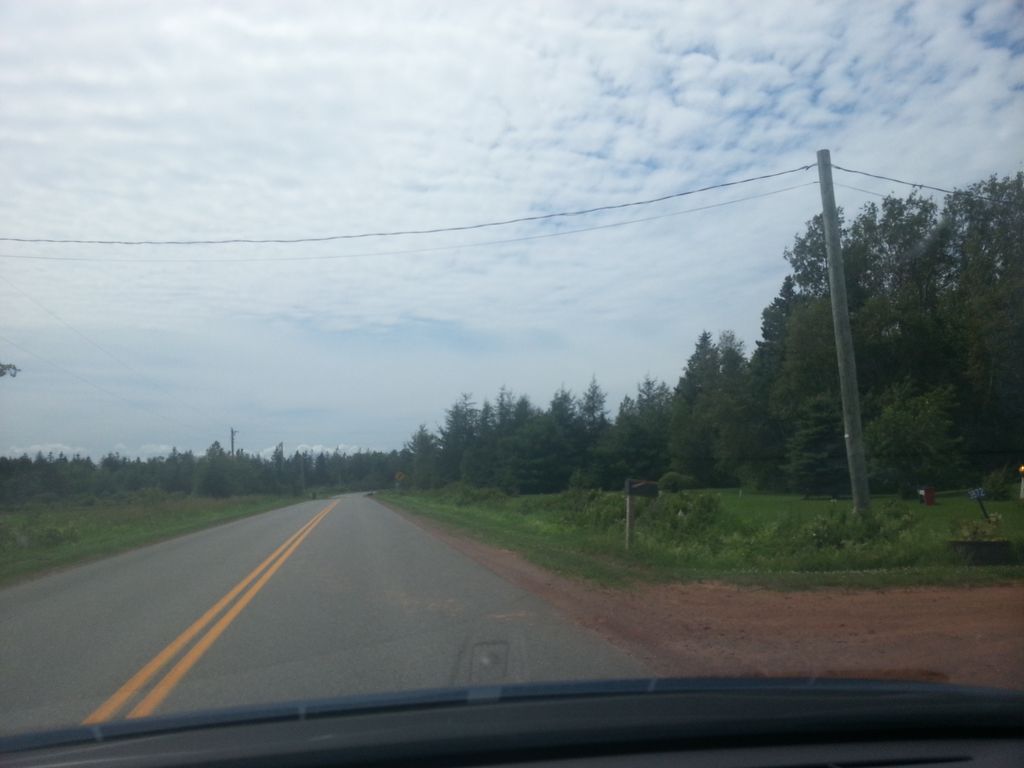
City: charlottetown